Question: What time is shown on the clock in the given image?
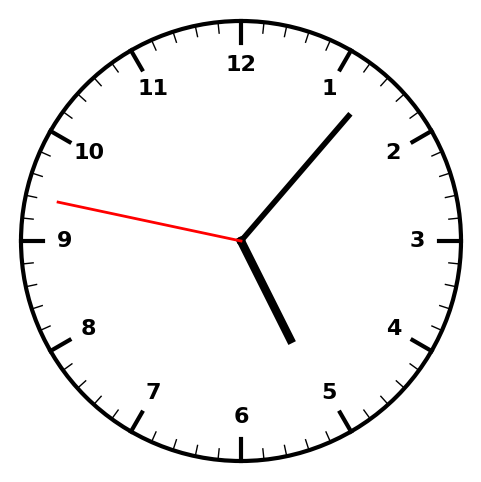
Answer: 05:06:47